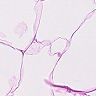
Metastatic tissue present: no